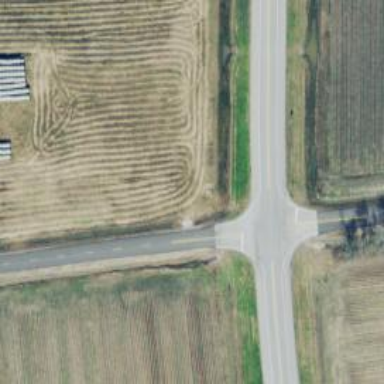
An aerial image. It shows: Road with stop sign.